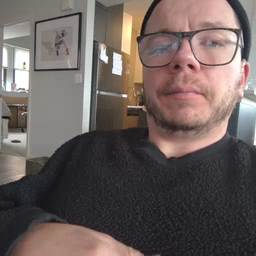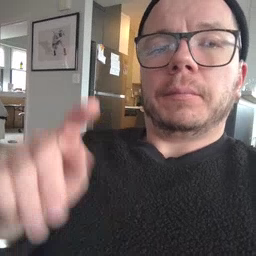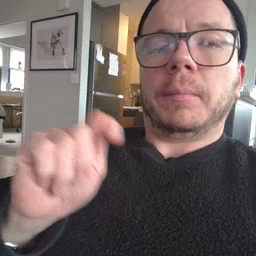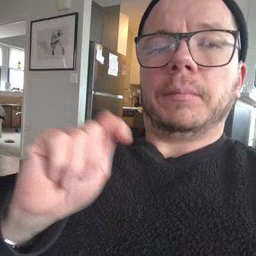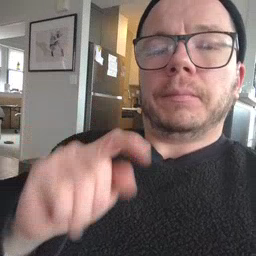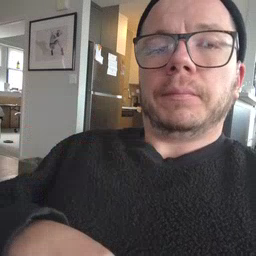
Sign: potty